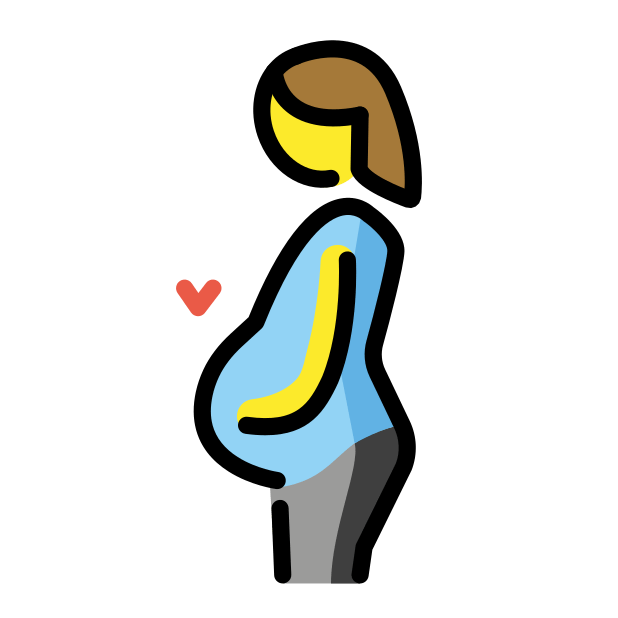
Emoji: 🤰
Name: pregnant woman
Unicode: 0x1f930